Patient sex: M
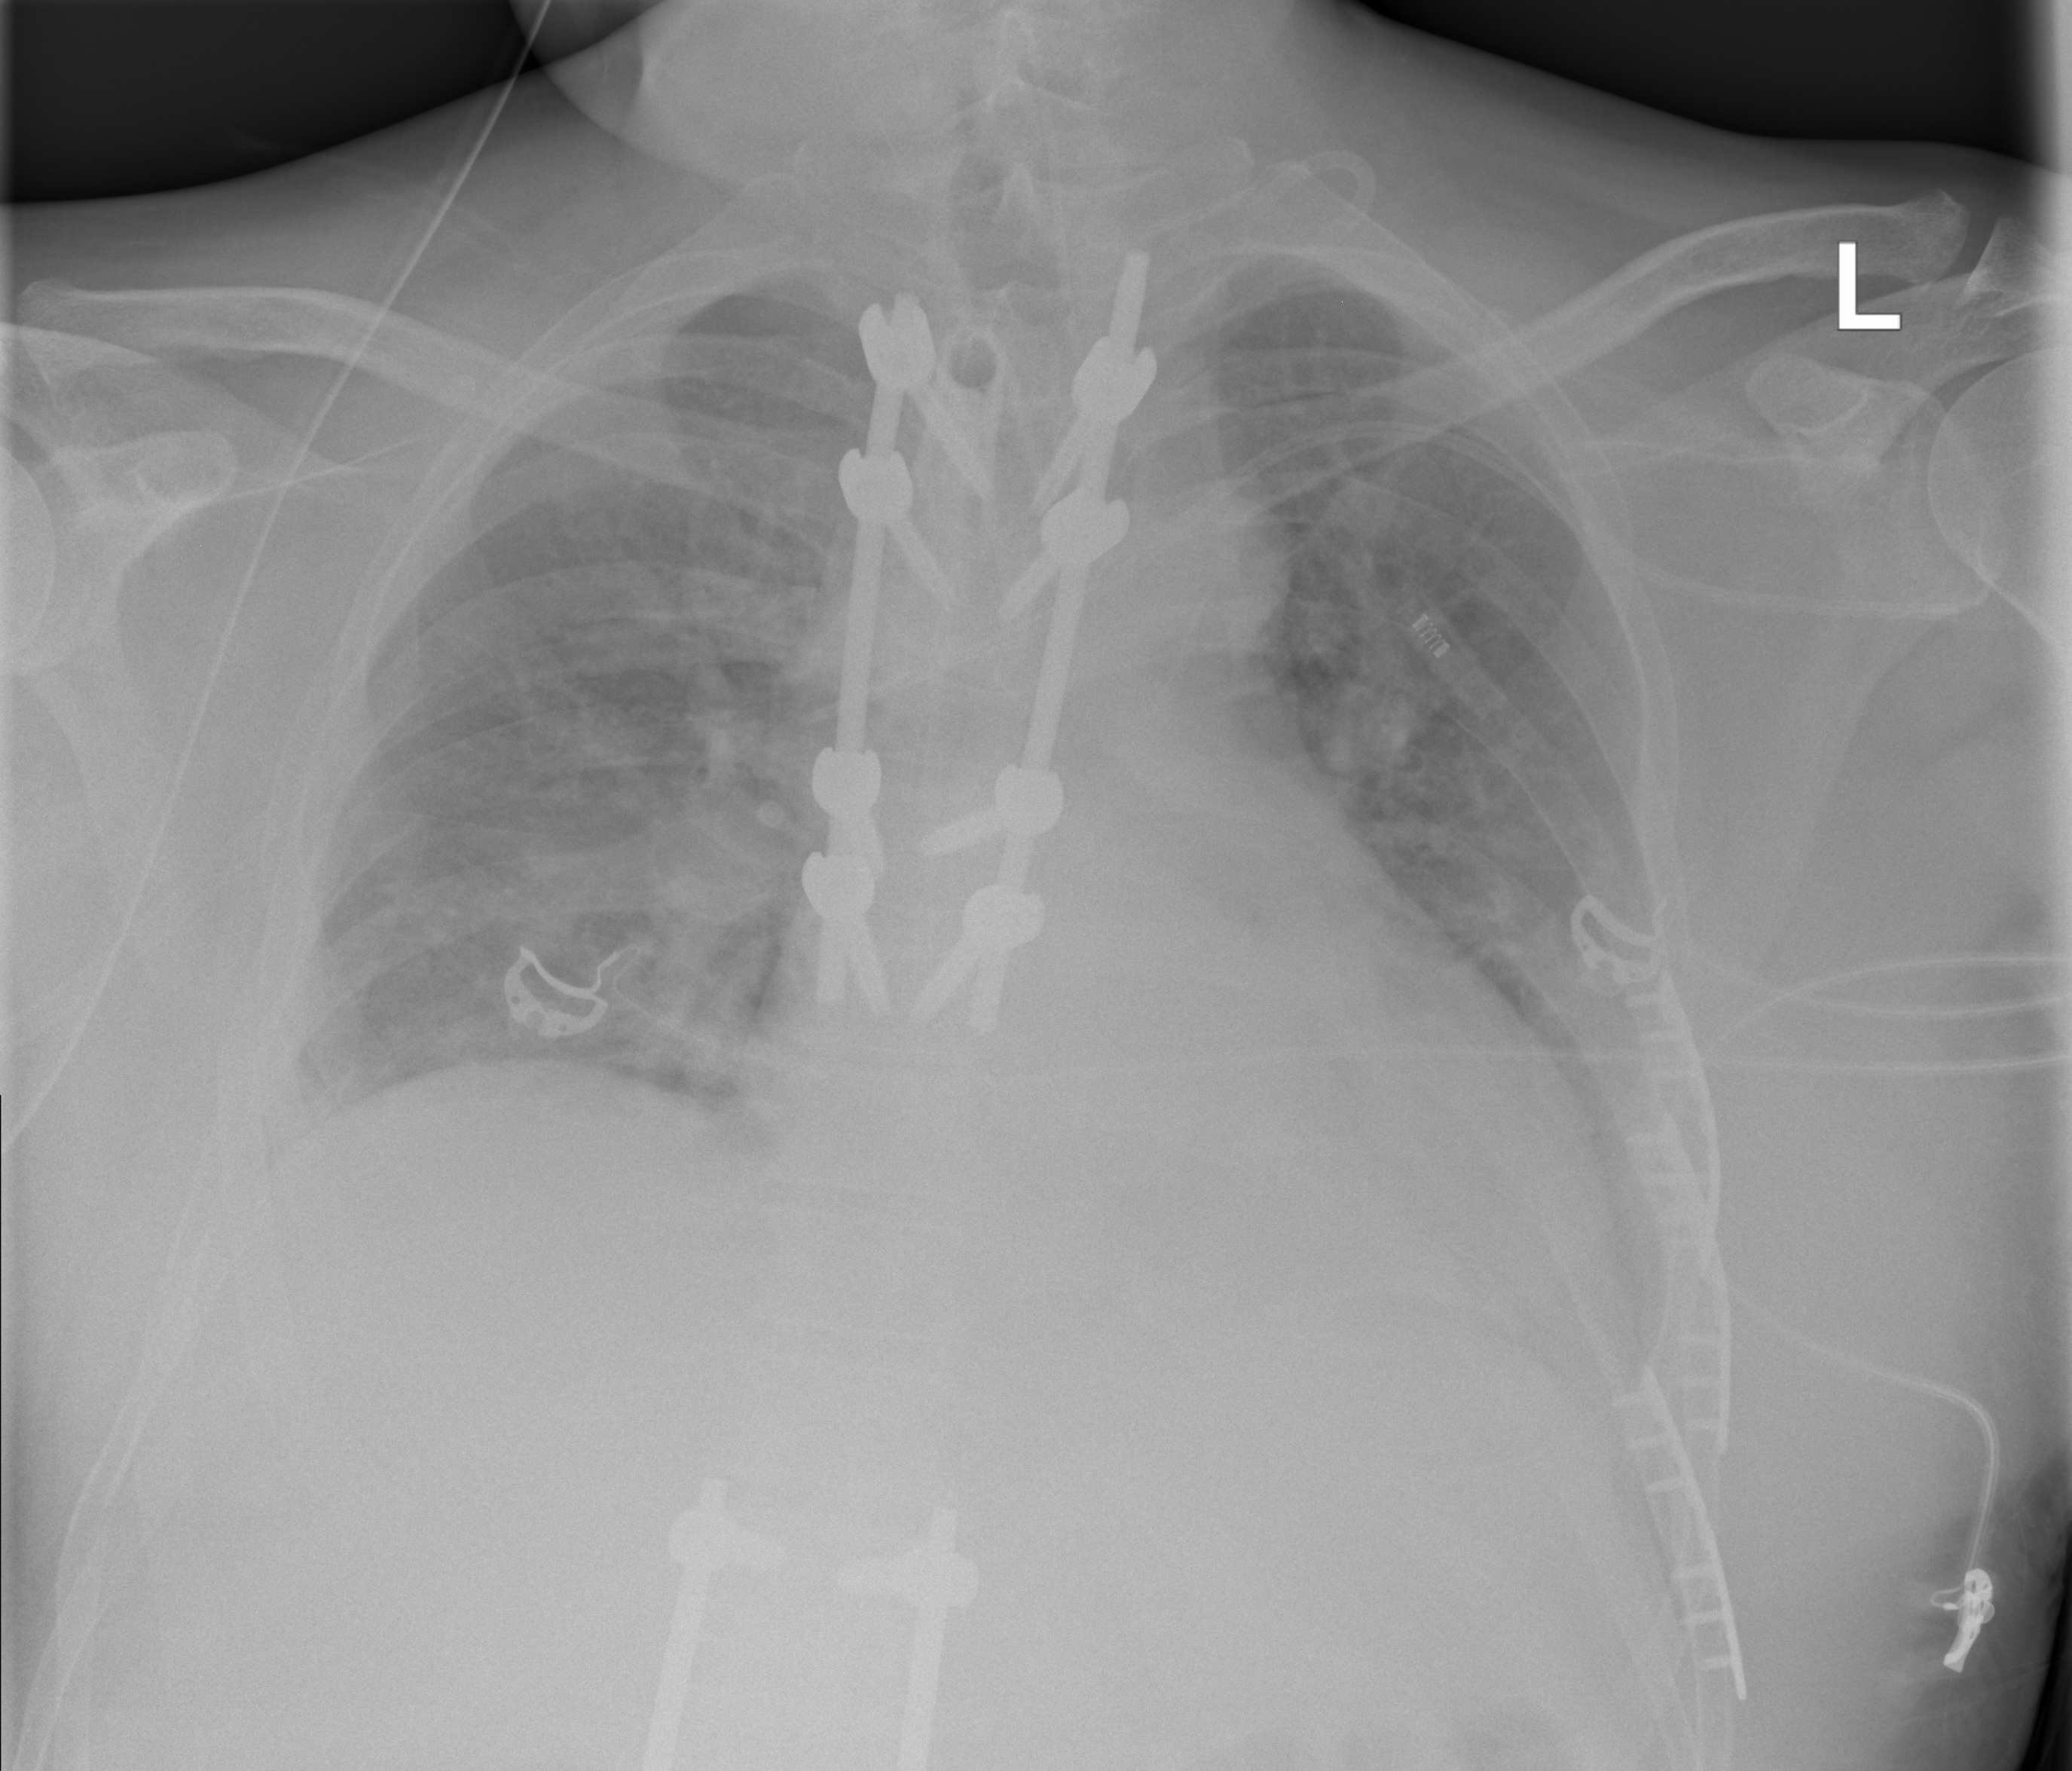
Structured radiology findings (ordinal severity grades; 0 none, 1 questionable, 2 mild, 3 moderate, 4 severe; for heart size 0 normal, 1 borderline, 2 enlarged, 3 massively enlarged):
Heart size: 2
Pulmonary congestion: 2
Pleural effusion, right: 1
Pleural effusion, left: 2
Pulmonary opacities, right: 3
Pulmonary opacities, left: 2
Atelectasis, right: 2
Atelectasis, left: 2